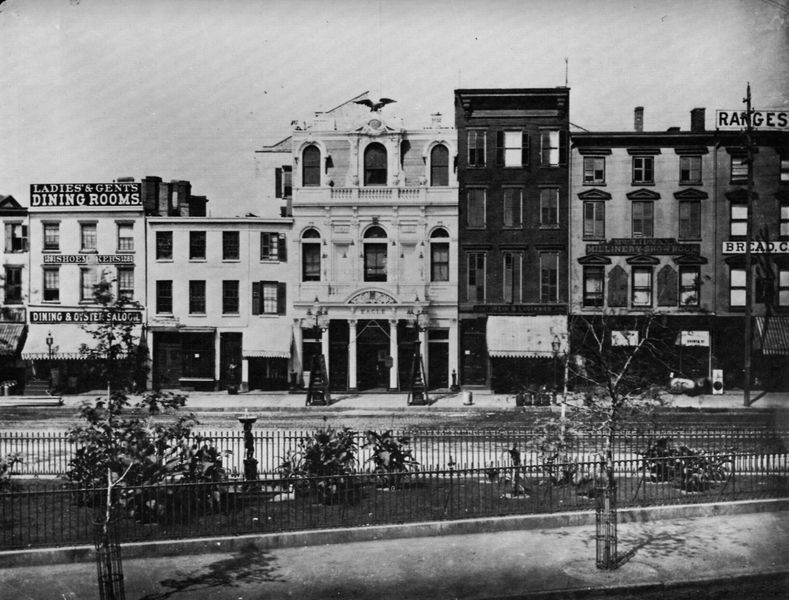
Titel: Das Eagle Theater
Künstler: Amerikanischer Photograph
Schlagwörter: himmel, schatten, weiß, bäume, stadt, äste, fenster, grau, schwarz, strasse, säule, säulen, gebäude, haus, park, rasen, zaun, häuser, zweige, brüstung, büsche, gitter, pflanze, pflanzen, england, front, kamine, garten, balkon, schrift, bogen, fassade, fassaden, strassenansicht, dächer, giebel, zäune, amerika, platz, werbung, banner, geländer, tor, foto, fotografie, photographie, eingang, balustrade, restaurant, schwarz-weiss, gehweg, schilder, reklame, jalousie, architrav, photo, portal, hellgrau, beet, beete, diagonale, geschosse, usa, englisch, markise, bewuchs, häuserzeile, flachdach, markisen, strassenzug, aus, hus, amerikanisch, ffassaden, dining rooms